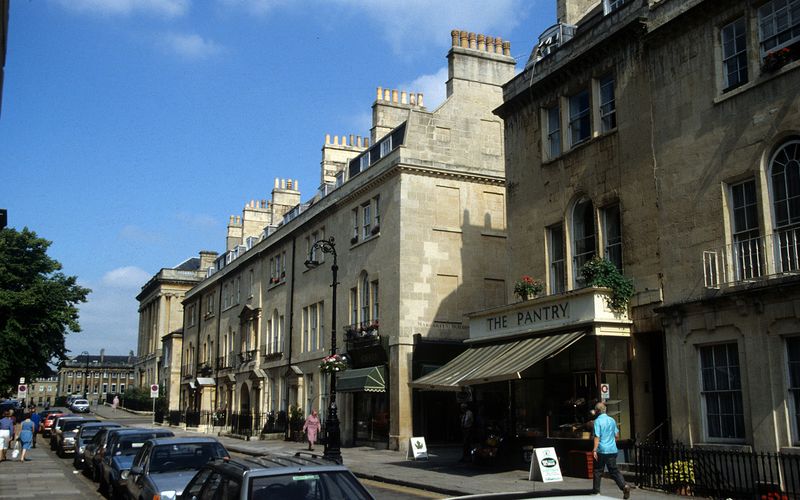
Titel: Gesamtansicht
Künstler: John d.J. Wood
Standort: Bath
Institution: Barock Street
Schlagwörter: baum, blau, dunkel, himmel, mann, schatten, weiß, wolken, frauen, grün, menschen, mädchen, ocker, sand, stadt, bewegung, blumen, fenster, frau, fussgänger, grau, hell, hintergrund, kleider, lampe, lampen, laterne, laternen, licht, männer, schwarz, strasse, säulen, terasse, tür, dach, gebäude, haus, schloss, wolke, zaun, beige, hose, lokal, wand, architektur, mensch, stein, häuser, gehen, gitter, sonne, stoff, stoffe, kind, personen, person, pflanzen, england, kamin, kamine, kinder, räder, schornstein, garten, balkon, farbig, ruhig, schrift, segel, sommer, ruhe, ansicht, bogen, fassade, fassaden, geschäft, passanten, jungen, farben, sonnenlicht, dorf, dächer, giebel, mauer, schornsteine, farbe, idylle, amerika, geschäfte, kleinstadt, laden, läden, schlot, auto, rad, rundbogen, wagen, stille, draussen, streifen, geländer, junge, still, tor, zinnen, foto, fotografie, grossstadt, photographie, schlote, bögen, wände, eingang, schild, bürgersteig, gehsteig, passant, palast, balustrade, idyll, jungs, dachfenster, asphalt, gehweg, schilder, buchstabe, buchstaben, beschriftung, reihe, reklame, wägen, jalousie, sonnig, photo, fensterscheibe, fensterscheiben, sandstein, farbfoto, anwesen, mauern, sonnenstrahlen, straßenlaterne, gaube, gärten, tempel, museum, spaziergänger, tourist, wohnen, aufnahme, reifen, autos, azur, dokument, dachgaube, zinne, markise, straßenlaternen, häuserzeile, parkplatz, mietshäuser, straßenzug, rundbogenfenster, bogenfenster, ansichten, häuserreihe, vorgarten, baluster, touristen, reihenhaus, dokumentation, parken, verkehrsschild, azurblau, reihenhäuser, wölkchen, sonnensegel, vorgärten, gehsteige, bath, irland, t-shirt, parkplätze, großbritannien, street, markiese, straßenschild, vehikel, ladengeschäft, reklameschilder, chimney, einkaufsladen, fabrfotografie, pantry, the pantry, wagn, oxford, cambridge, geschäftte, autozeilen